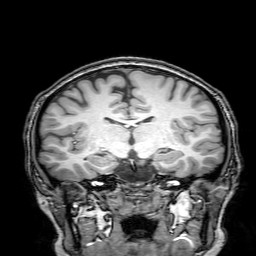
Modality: T1w
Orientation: sagittal
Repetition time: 0.00828 s
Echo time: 0.00388 s